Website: bh-photo
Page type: customer-info-address
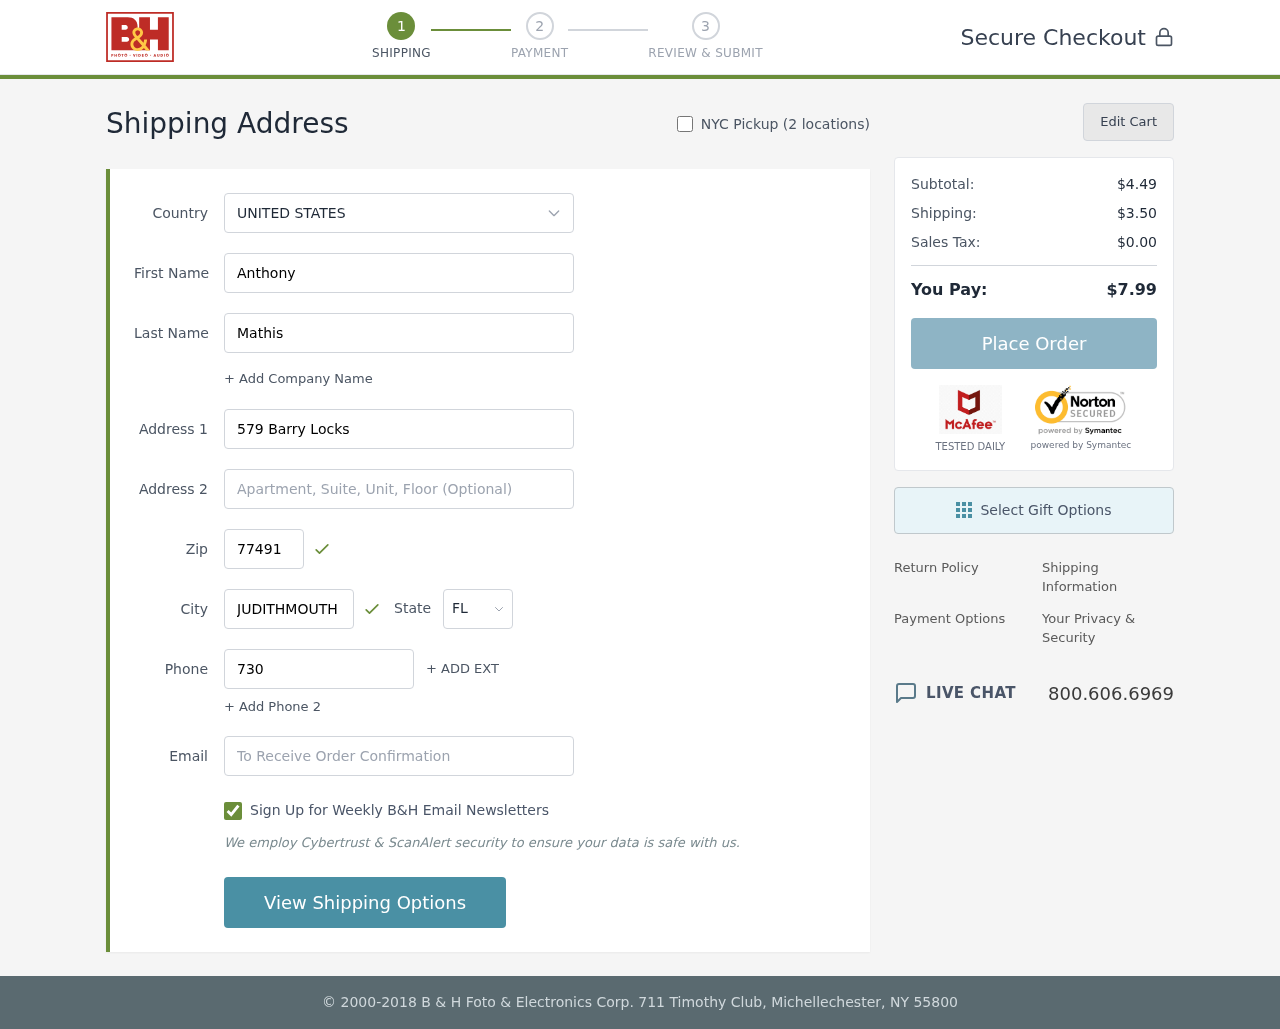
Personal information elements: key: PII_CITY
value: Judithmouth
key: PII_COUNTRY
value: United States
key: PII_EMAIL
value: anthony.mathis@yahoo.com
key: PII_FIRSTNAME
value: Anthony
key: PII_LASTNAME
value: Mathis
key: PII_PHONE
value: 7306739128
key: PII_POSTCODE
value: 77491
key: PII_STATE_ABBR
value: FL
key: PII_STREET
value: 579 Barry Locks
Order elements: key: ORDER_SUBTOTAL
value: $4.49
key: ORDER_SHIPPING_COST
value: $3.50
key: ORDER_TAX
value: $0.00
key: ORDER_TOTAL
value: $7.99